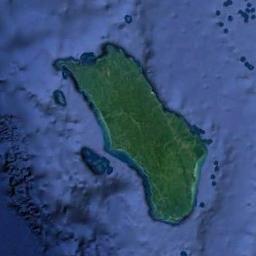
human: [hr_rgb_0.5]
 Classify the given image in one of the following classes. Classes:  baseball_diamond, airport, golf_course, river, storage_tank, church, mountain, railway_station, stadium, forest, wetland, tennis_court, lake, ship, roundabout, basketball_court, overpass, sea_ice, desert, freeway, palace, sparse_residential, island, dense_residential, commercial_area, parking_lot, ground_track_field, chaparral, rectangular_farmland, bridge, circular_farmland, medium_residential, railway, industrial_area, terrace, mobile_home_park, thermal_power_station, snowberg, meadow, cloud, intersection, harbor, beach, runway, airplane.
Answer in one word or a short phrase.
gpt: island